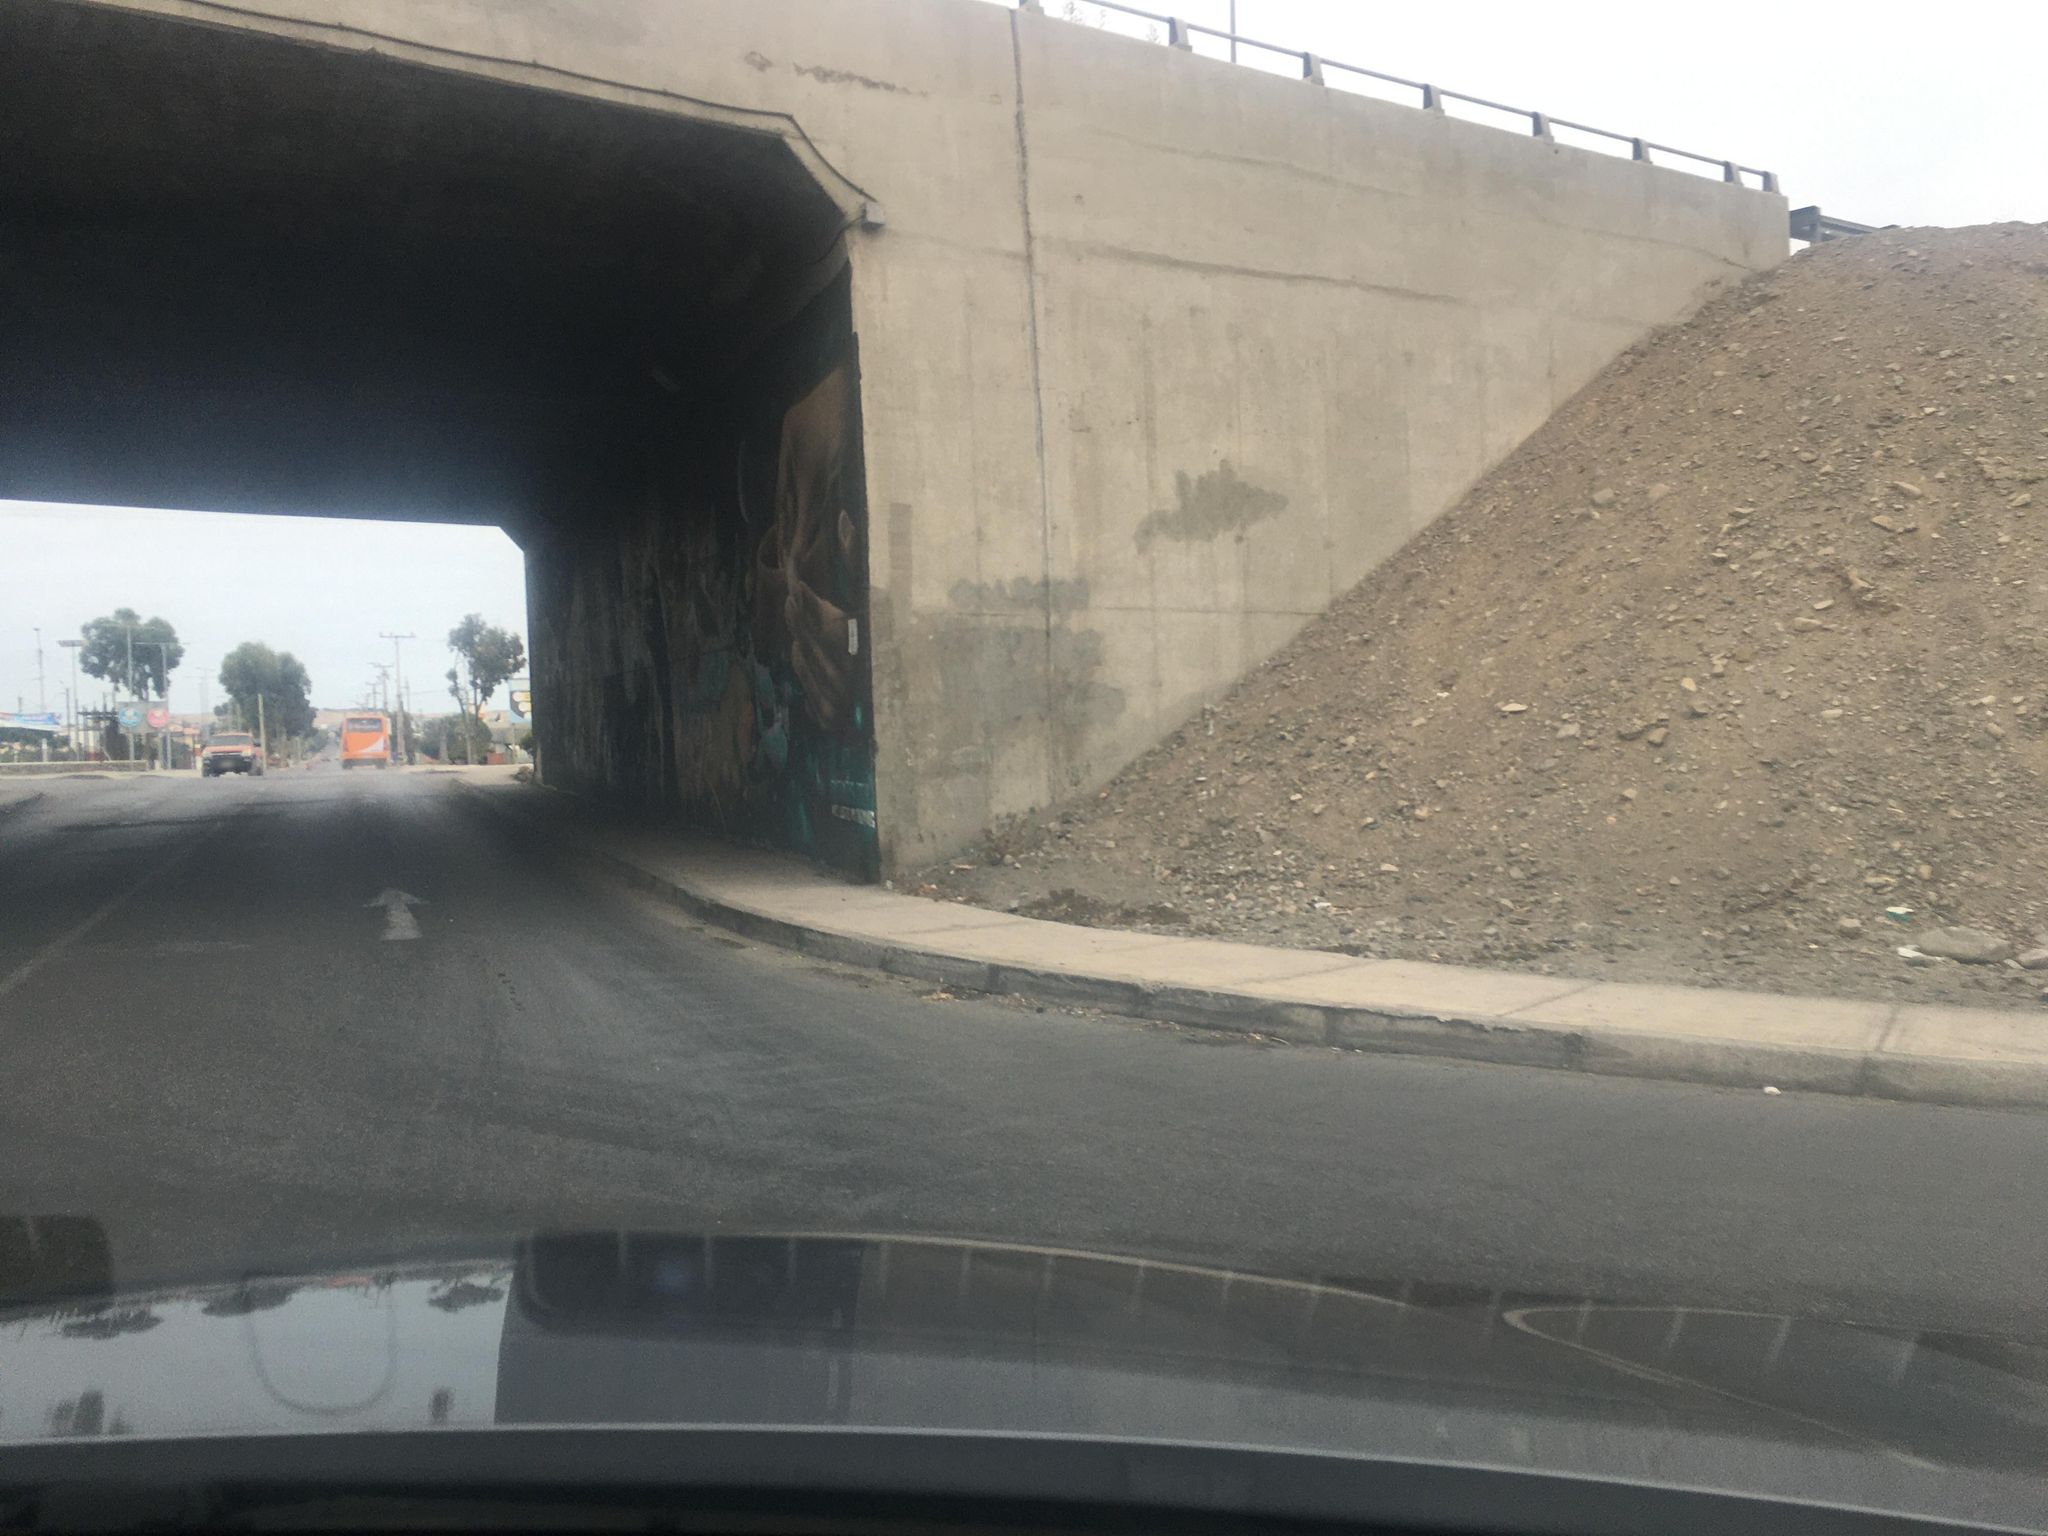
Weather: snowy
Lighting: day
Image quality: slightly poor
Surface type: driving surface
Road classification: motorway_link, secondary
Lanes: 2, 1
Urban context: semi-dense urban cluster
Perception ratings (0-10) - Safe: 0.14, Lively: 1.47, Beautiful: 1.52, Boring: 9.51, Depressing: 4.43, Wealthy: 0.29